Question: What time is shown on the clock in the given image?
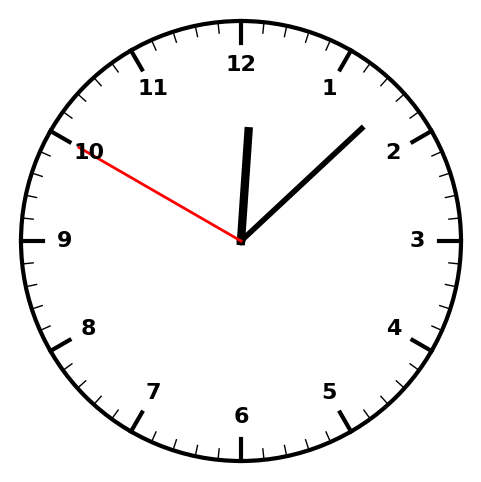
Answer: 12:07:50